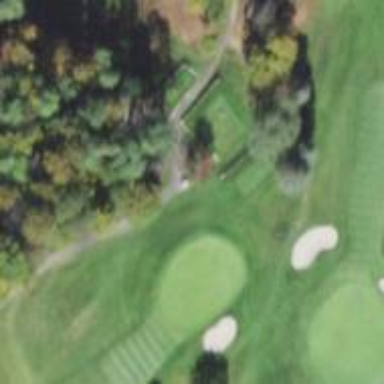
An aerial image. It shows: Golf green.